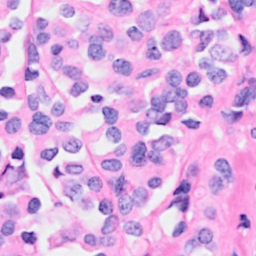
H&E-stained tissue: Breast